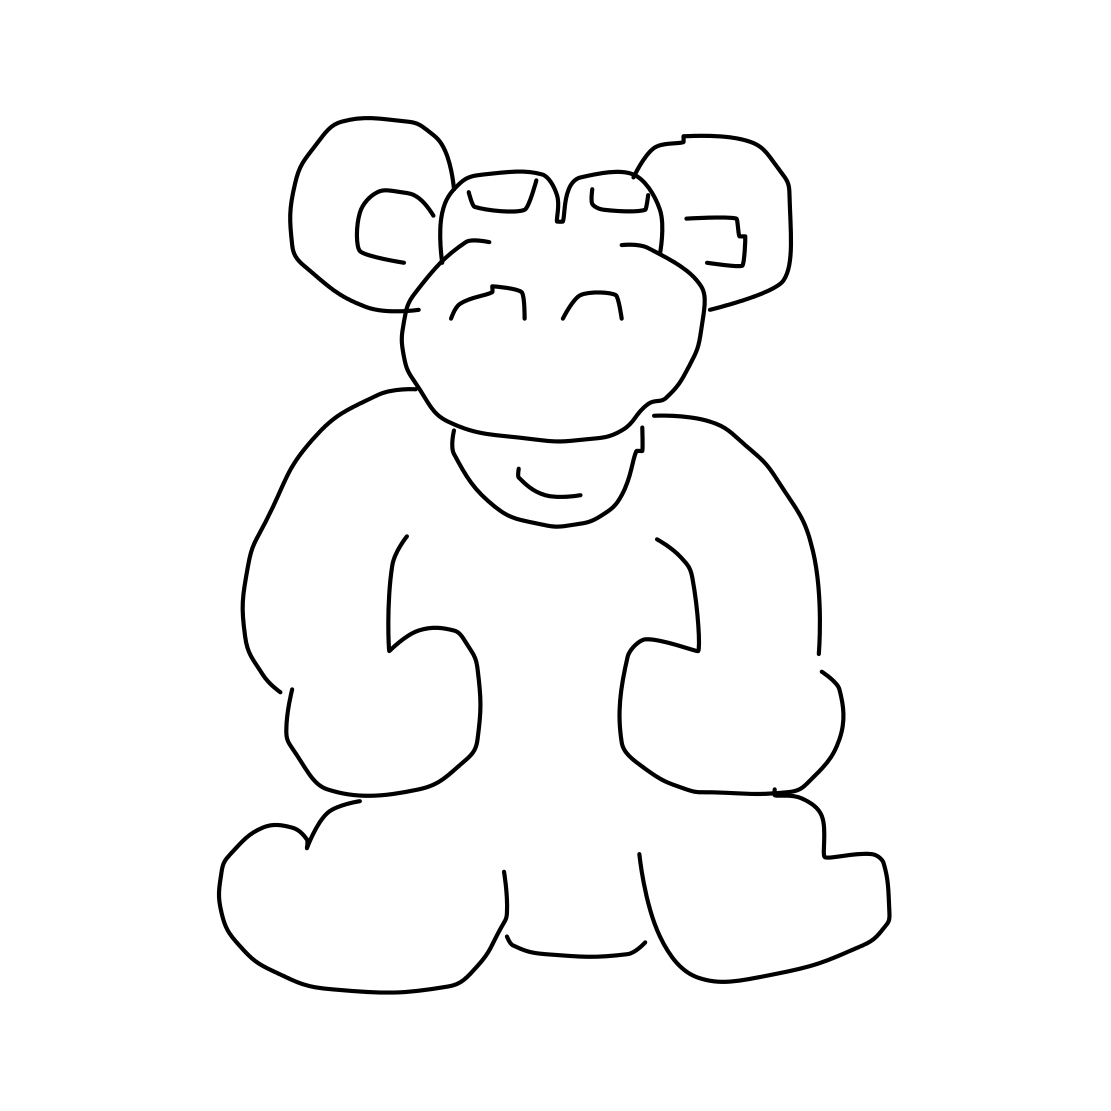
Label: monkey